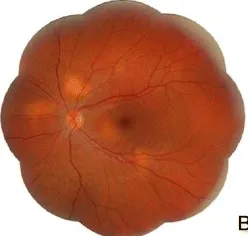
OS fundus. B; After 6-month therapy: decreased optic disc hyperemia and edema and increased choroidal granulomas.
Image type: ophthalmic_imaging (fundus_photograph)